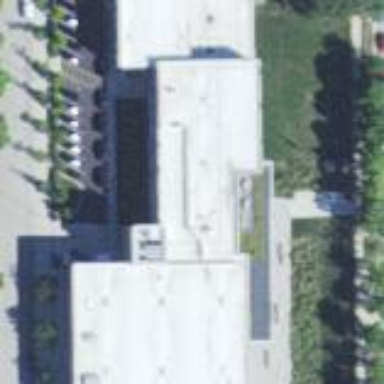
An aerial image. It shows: Office building.